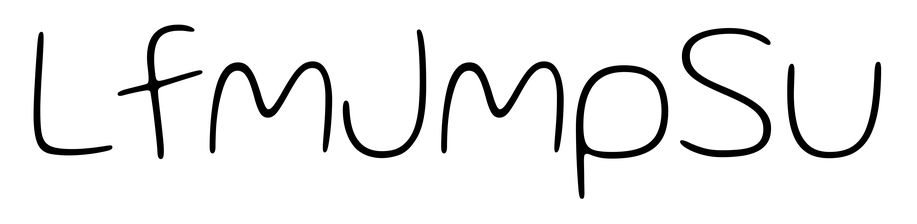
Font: Gluten_Thin